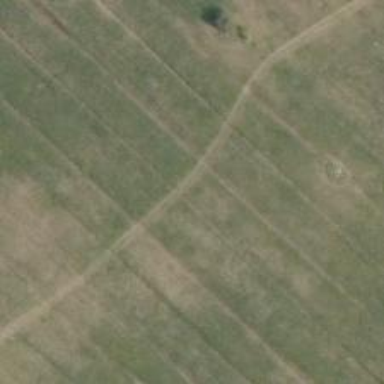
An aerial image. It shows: Path with excellent visibility for trail.